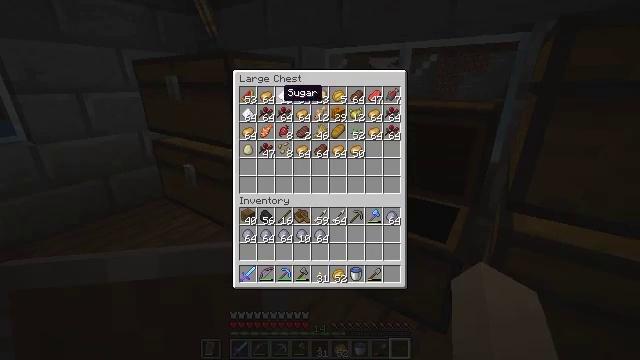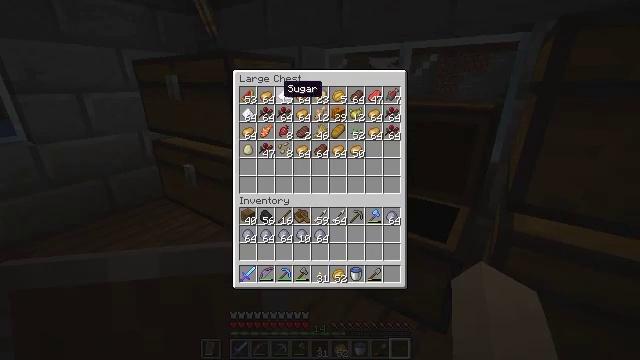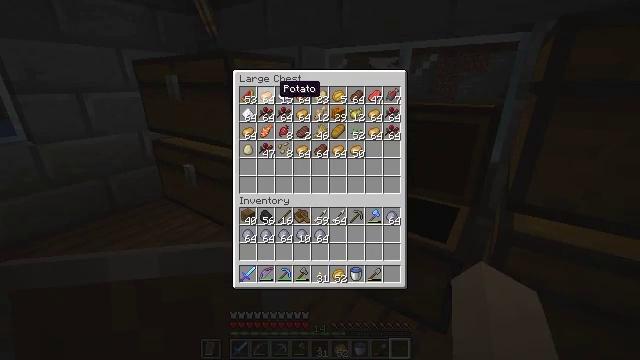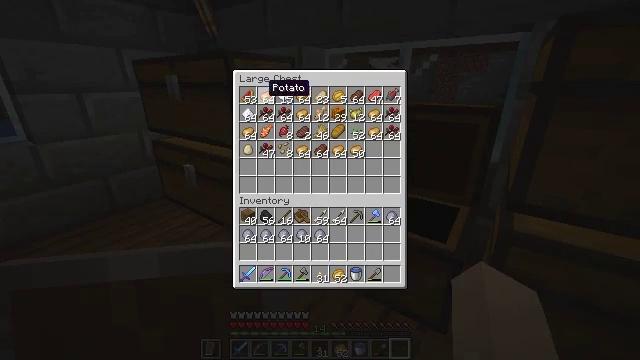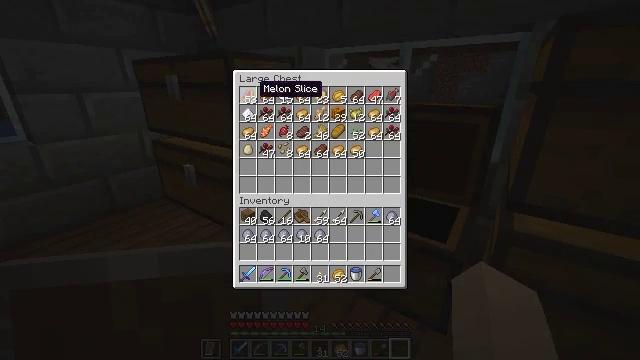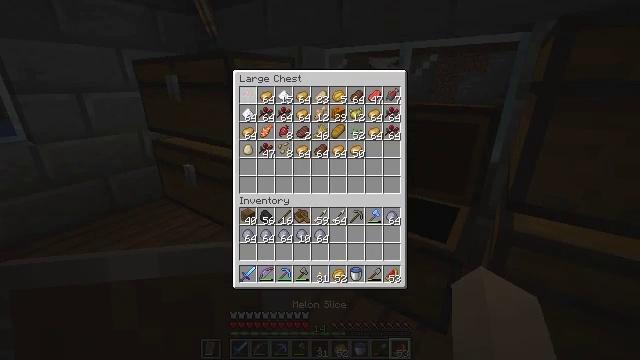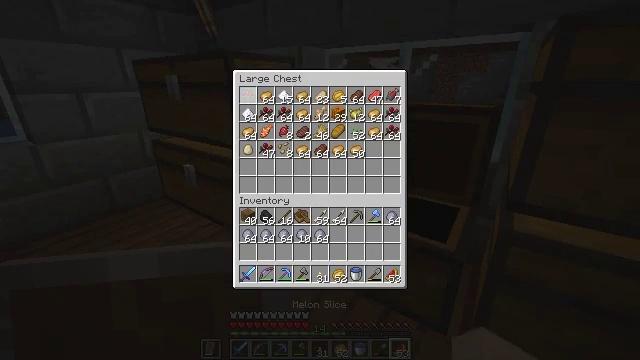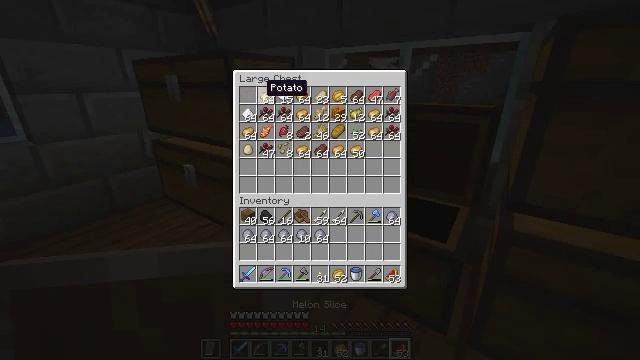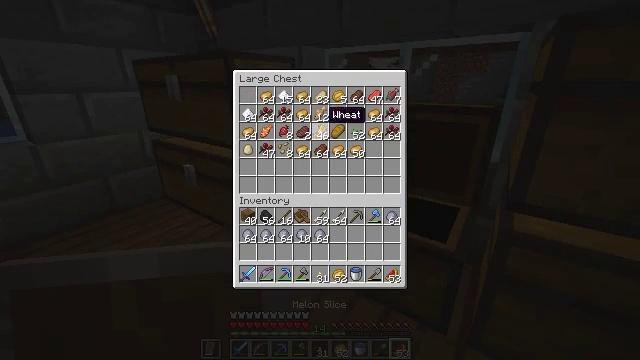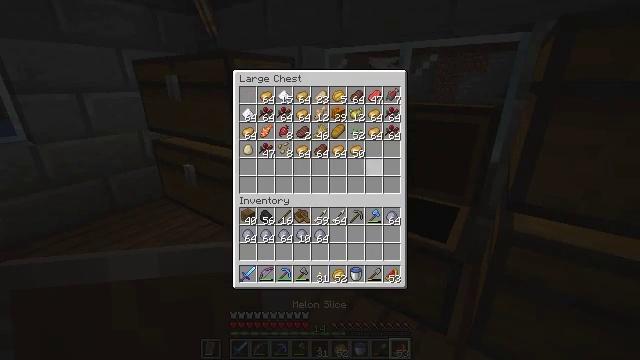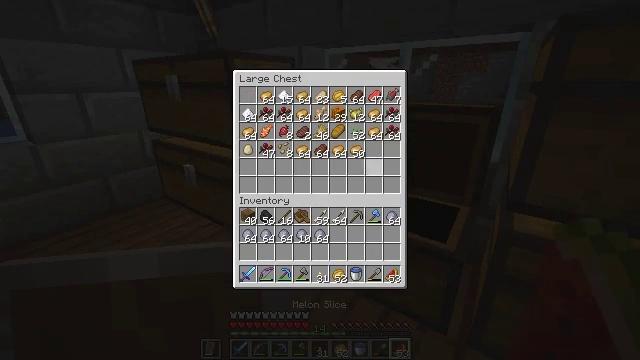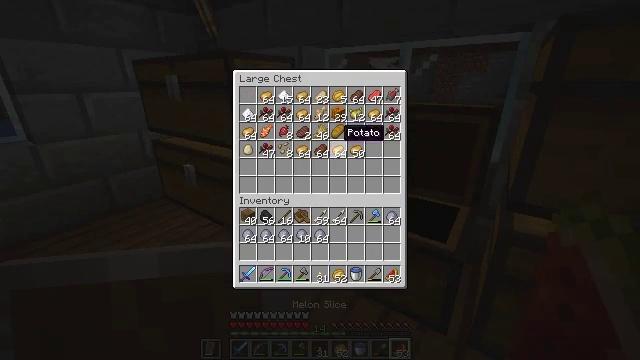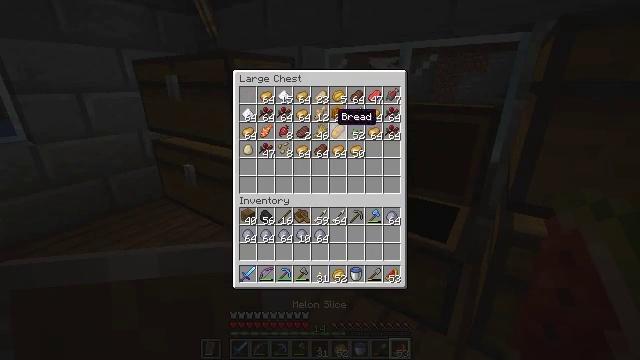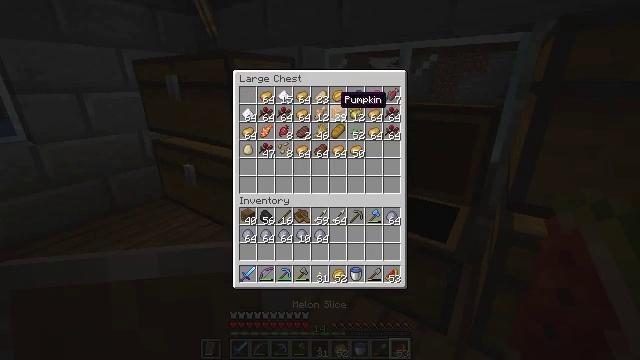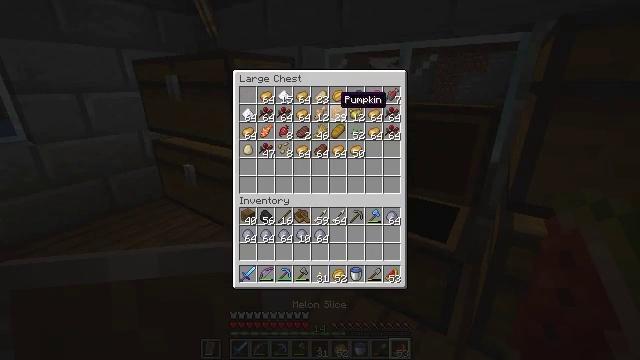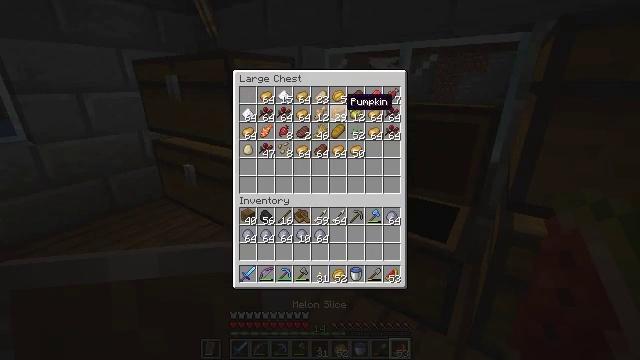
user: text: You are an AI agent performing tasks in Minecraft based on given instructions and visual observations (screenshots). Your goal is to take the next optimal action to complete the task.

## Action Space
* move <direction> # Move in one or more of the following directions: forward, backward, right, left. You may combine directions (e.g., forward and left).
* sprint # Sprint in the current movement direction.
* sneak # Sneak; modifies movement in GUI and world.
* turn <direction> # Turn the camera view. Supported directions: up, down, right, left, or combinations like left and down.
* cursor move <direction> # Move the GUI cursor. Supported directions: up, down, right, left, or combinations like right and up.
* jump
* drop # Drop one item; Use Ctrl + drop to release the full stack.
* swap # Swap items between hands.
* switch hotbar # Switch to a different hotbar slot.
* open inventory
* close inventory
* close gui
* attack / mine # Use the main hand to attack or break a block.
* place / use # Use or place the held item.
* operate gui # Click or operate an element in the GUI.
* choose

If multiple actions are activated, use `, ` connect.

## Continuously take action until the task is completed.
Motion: motion action
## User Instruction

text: Open the crafting table to craft a melon.
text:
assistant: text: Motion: sneak
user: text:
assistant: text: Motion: sneak
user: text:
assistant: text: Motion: sneak, cursor move left
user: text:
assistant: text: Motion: sneak, cursor move left
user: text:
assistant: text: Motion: sneak, operate gui
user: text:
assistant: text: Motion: sneak, operate gui
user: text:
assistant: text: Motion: sneak, cursor move right
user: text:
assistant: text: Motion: sneak, cursor move right and down
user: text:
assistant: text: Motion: sneak, cursor move right and down
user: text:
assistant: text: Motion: sneak
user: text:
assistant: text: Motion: sneak, cursor move left and up
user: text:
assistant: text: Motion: sneak, cursor move up
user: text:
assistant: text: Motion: sneak, cursor move up
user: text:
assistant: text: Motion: sneak
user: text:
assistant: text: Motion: sneak
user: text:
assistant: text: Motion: sneak, operate gui
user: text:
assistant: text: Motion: sneak
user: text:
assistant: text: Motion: sneak
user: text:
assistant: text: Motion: cursor move left
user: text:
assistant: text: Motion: turn left, close gui
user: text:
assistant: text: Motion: turn left and up
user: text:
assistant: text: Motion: turn up
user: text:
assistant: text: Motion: move forward
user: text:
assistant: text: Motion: move forward
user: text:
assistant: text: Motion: move forward, turn right and up
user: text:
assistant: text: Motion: move forward, turn left and down
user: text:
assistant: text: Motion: move forward, turn left
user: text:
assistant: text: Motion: move forward, turn left and down
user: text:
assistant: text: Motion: move forward, turn left and down
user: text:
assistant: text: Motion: move forward